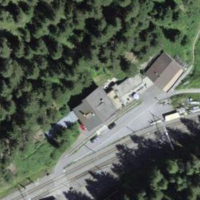
EUNIS habitat code: 43
Species observed at this site:
Petasites albus